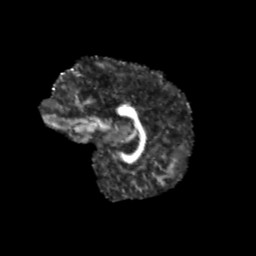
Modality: FA
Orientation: sagittal
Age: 11
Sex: female
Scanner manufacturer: siemens
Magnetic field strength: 3 T
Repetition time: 3.8 s
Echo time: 0.07 s